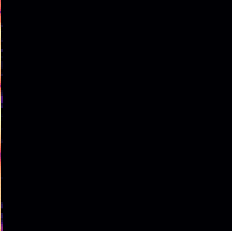
Sound class: Helicopter